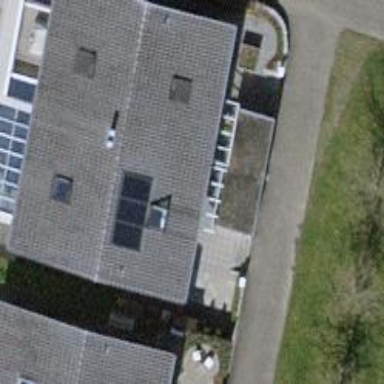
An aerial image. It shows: Solar power generator with photovoltaic panels.